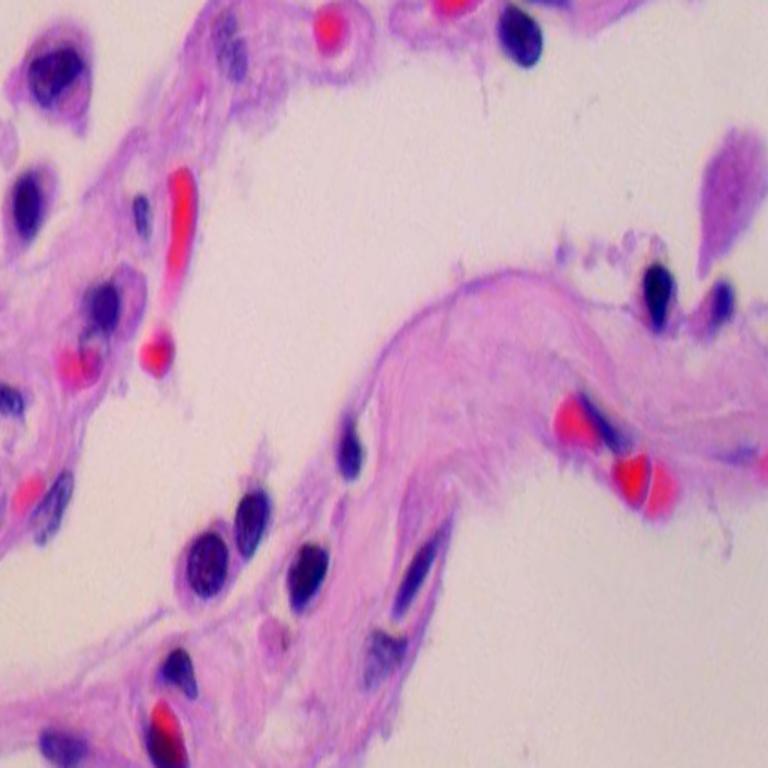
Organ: lung
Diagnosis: benign